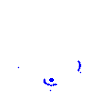
Particle: electron